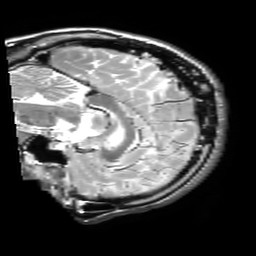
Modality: T2w
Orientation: sagittal
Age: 24
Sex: male
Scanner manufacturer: philips
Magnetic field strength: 3 T
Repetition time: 3 s
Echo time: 0.08 s